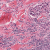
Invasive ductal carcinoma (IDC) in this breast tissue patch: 1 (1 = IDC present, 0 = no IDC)